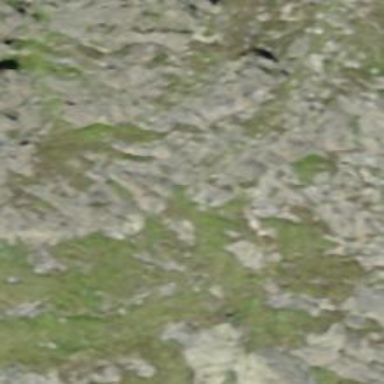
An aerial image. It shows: Cliff in nature.